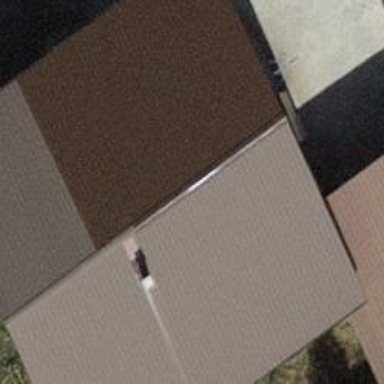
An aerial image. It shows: Commercial building.